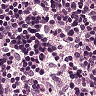
Metastatic tissue present: no